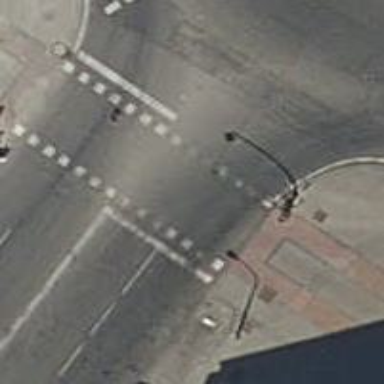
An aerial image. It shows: Footway crossing with traffic signals.